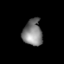
Tissue: lung
Cell type: Epithelial cells
Senescence score: 0.1539
Nuclear area (px): 501
Mean DAPI intensity: 126.557